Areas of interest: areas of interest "Park and greenspace"
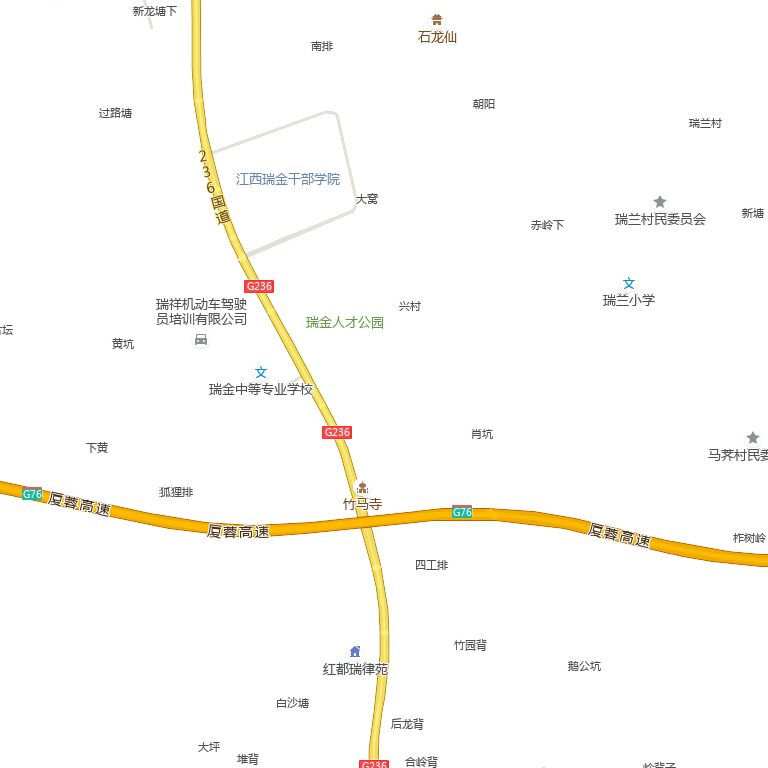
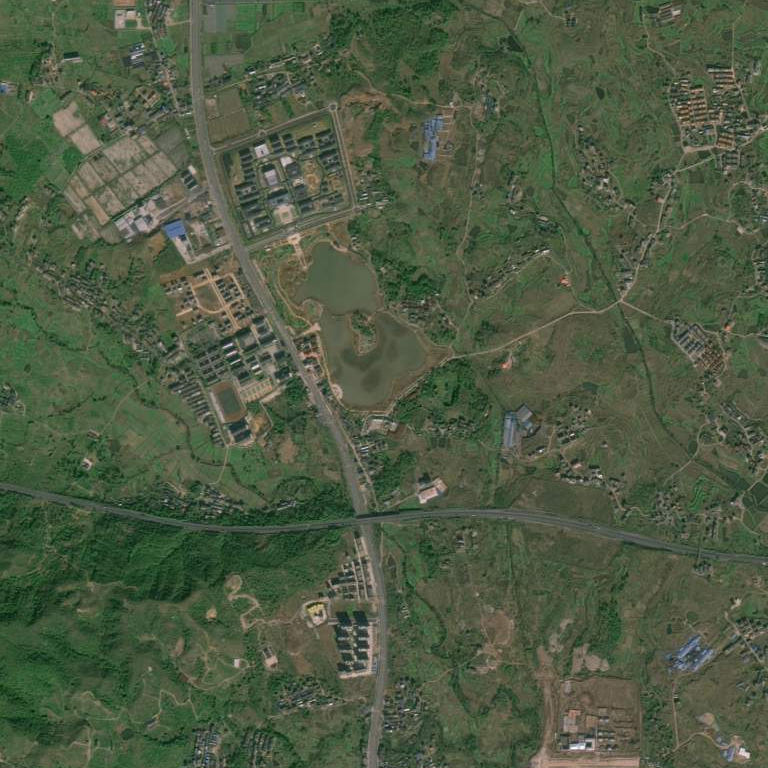